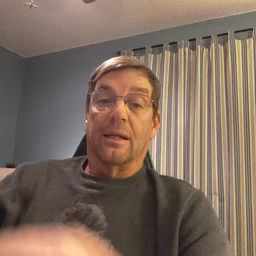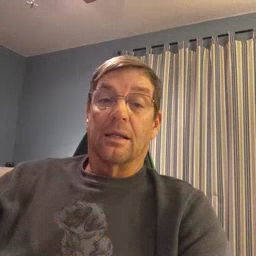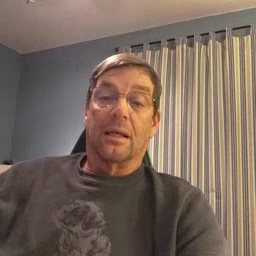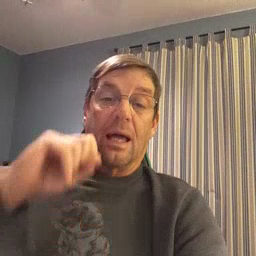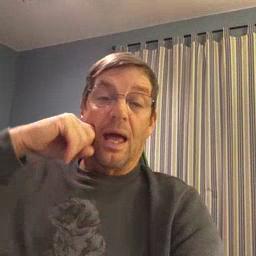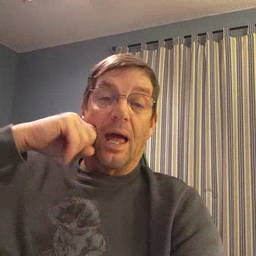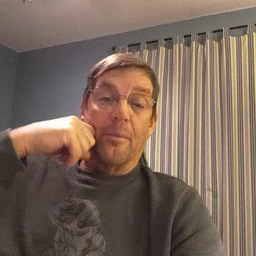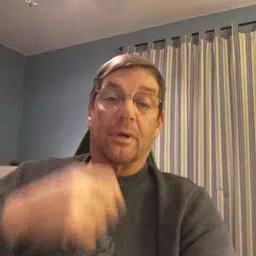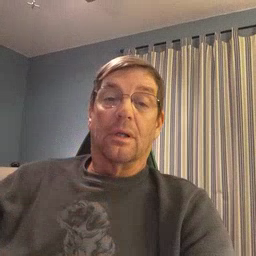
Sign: apple